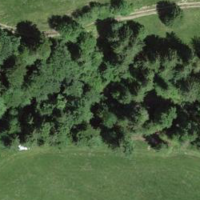
EUNIS habitat code: 44
Species observed at this site:
Corvus corone
Anthus trivialis
Motacilla cinerea
Sturnus vulgaris
Anthus spinoletta
Dendrocopos major
Troglodytes troglodytes
Pyrrhula pyrrhula
Montifringilla nivalis
Turdus viscivorus
Fringilla coelebs
Turdus torquatus
Prunella collaris
Turdus merula
Phylloscopus collybita
Alauda arvensis
Parus major
Cuculus canorus
Hirundo rustica
Pica pica
Phoenicurus ochruros
Regulus regulus
Garrulus glandarius
Pyrrhocorax graculus
Falco tinnunculus
Corvus corax
Motacilla alba
Delichon urbicum